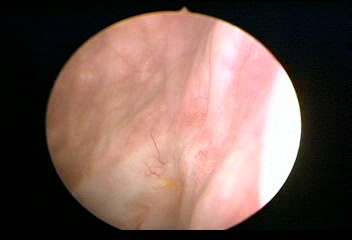
Modality: WLC
Class: Normal mucosa
Bladder cancer association: No